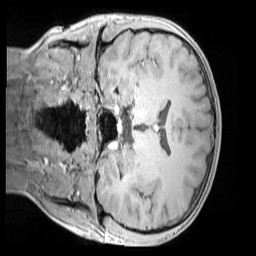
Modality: MP2RAGE
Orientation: coronal
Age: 12
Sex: male
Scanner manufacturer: siemens
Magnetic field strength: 3 T
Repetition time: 4 s
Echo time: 0.00303 s